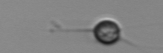
Label: Acanthoica_quattrospina